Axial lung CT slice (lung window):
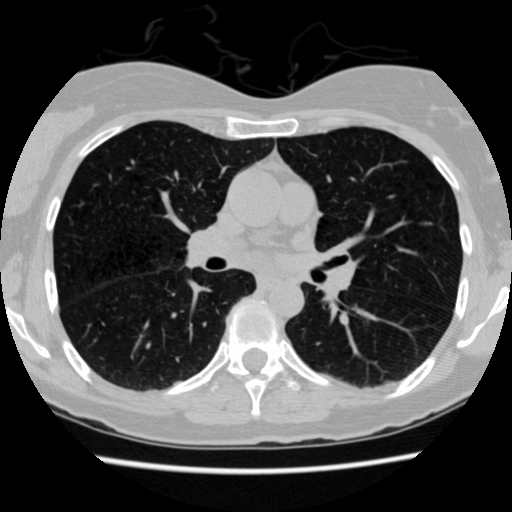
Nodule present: no